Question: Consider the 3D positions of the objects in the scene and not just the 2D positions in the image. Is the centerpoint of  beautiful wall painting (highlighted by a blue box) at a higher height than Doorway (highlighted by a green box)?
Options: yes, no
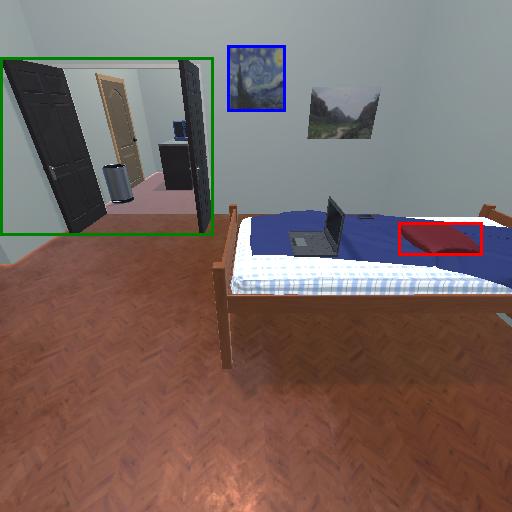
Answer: yes